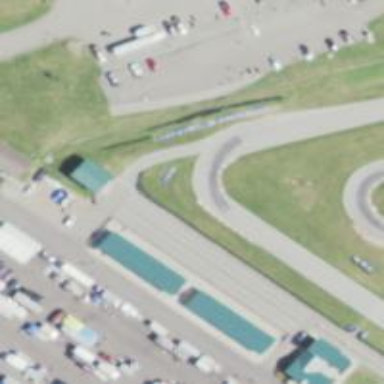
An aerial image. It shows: Asphalt raceway designated for karting.